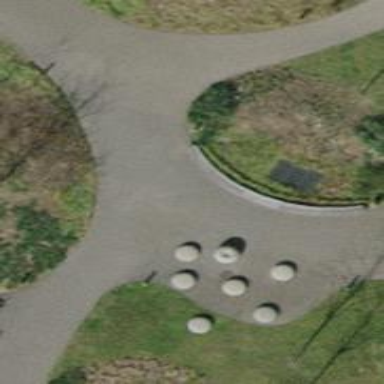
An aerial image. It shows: Bench.